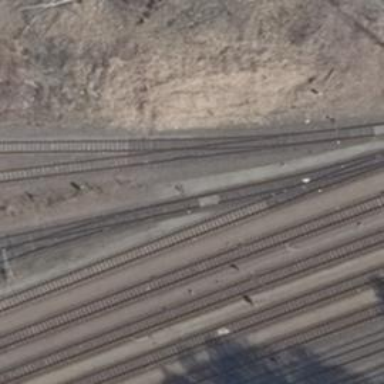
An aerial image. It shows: Railway switch.